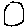
Label: hexagon